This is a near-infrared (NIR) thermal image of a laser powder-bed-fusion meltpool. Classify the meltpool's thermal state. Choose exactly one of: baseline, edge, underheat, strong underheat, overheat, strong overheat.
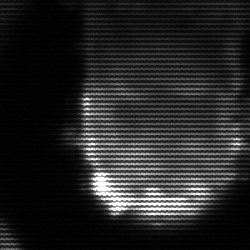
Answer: baseline